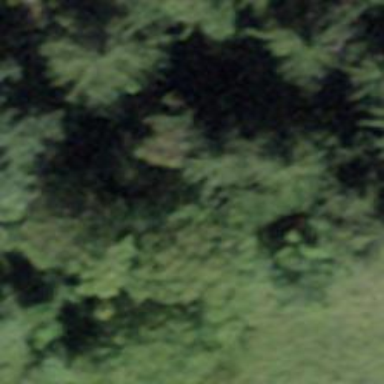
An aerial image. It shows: Forest area.